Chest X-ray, AP view. Patient: 41 years old, sex F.
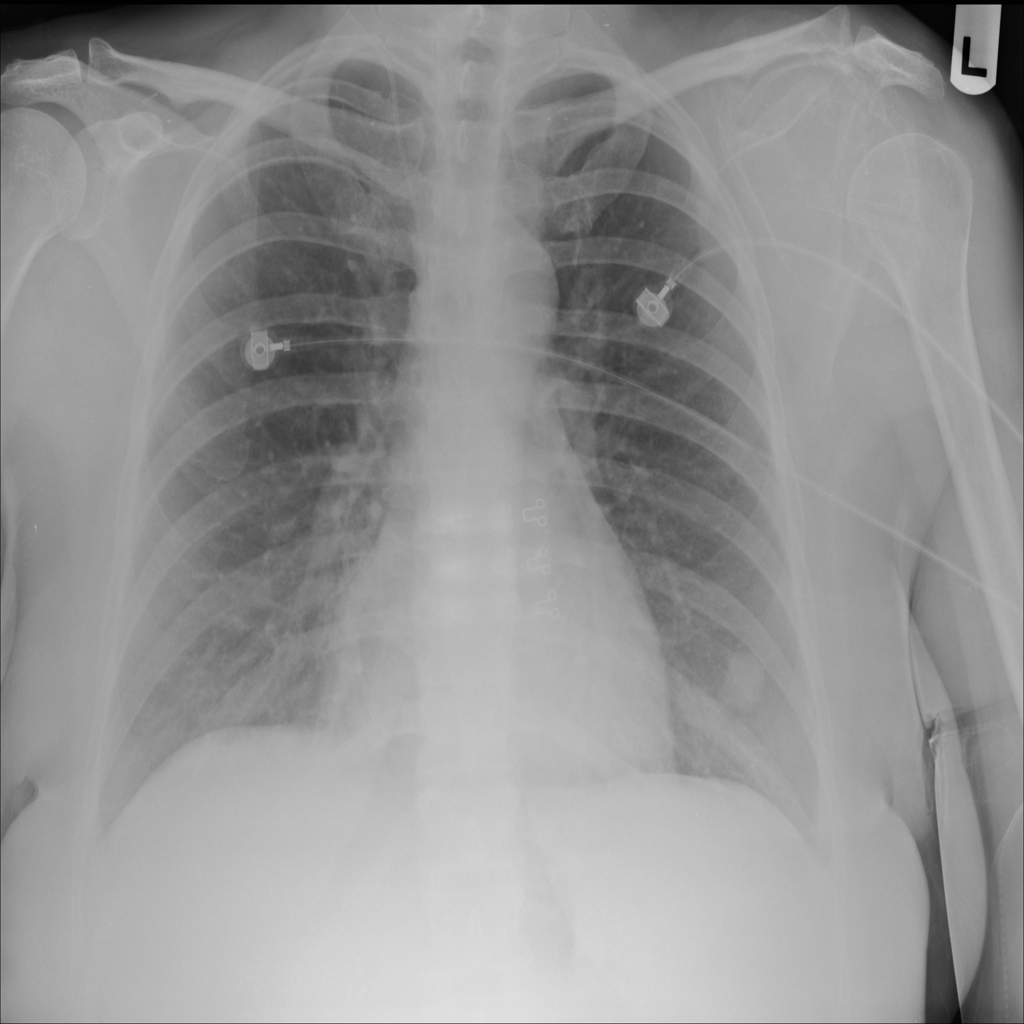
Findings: No Finding